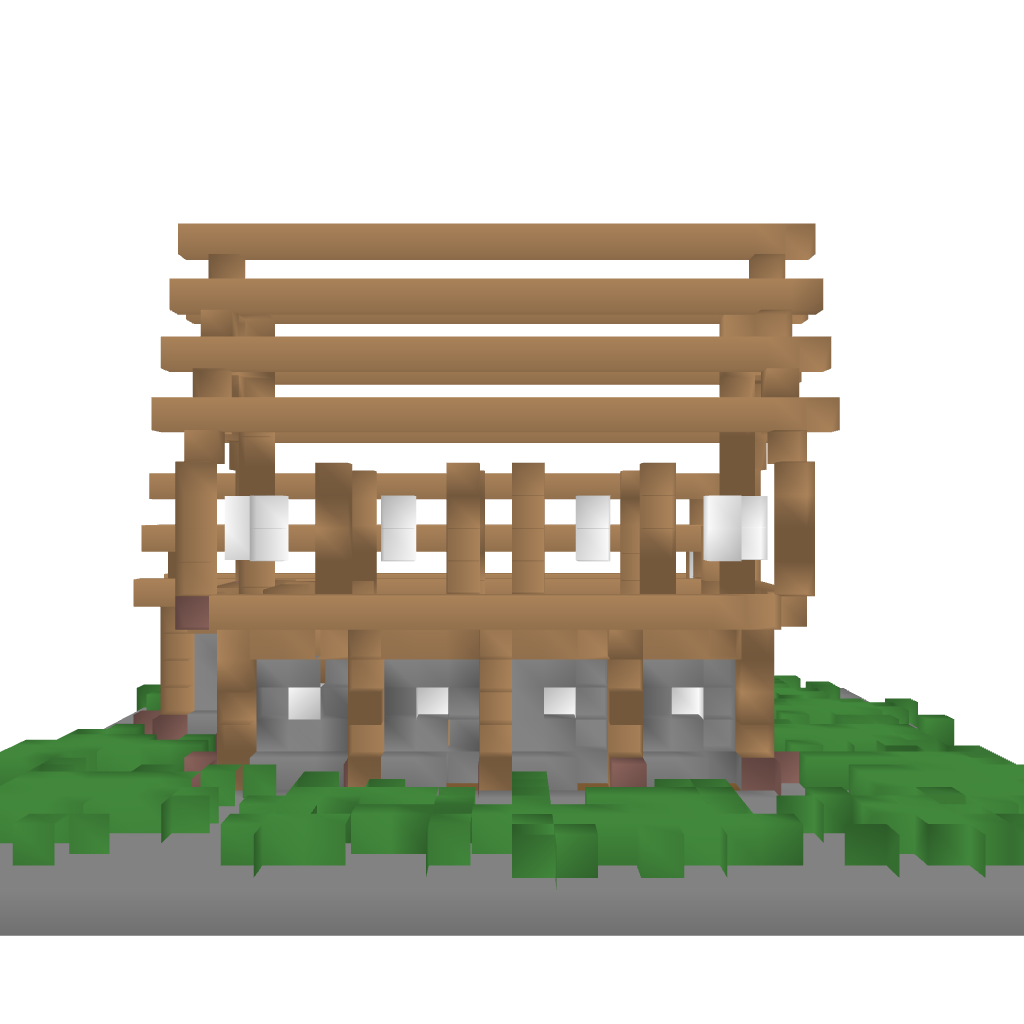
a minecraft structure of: Medieval Cottage bad low quality